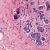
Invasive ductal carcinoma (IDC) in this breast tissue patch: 1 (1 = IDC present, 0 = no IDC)